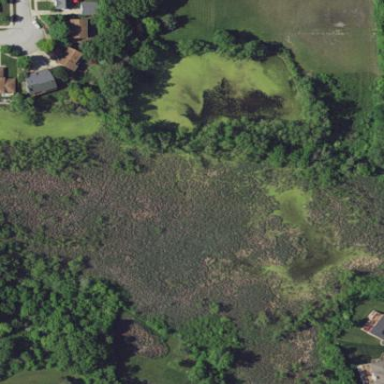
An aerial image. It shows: Marshy wetland area.